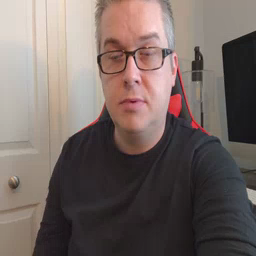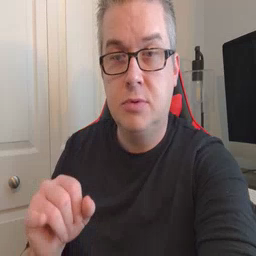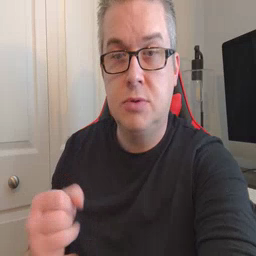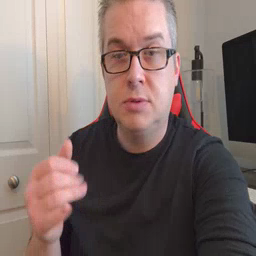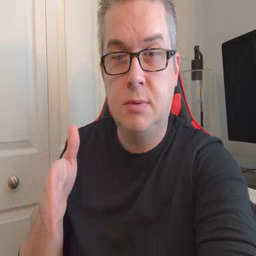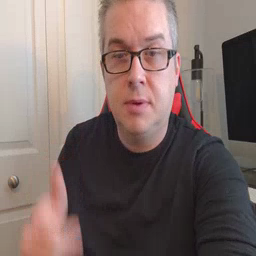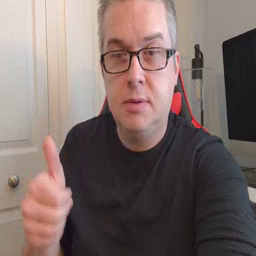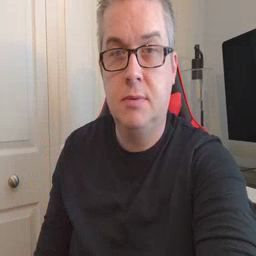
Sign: jeans